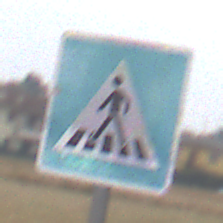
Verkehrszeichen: FussgaengerueberwegRechts
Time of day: Midday
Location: Outdoor (Suburban)
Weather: Overcast
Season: NotSpecified
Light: Natural